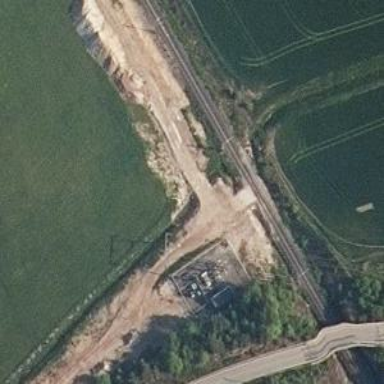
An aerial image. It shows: Railway signal supported by catenary mast.